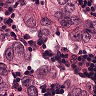
Metastatic tissue present: yes